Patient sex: F
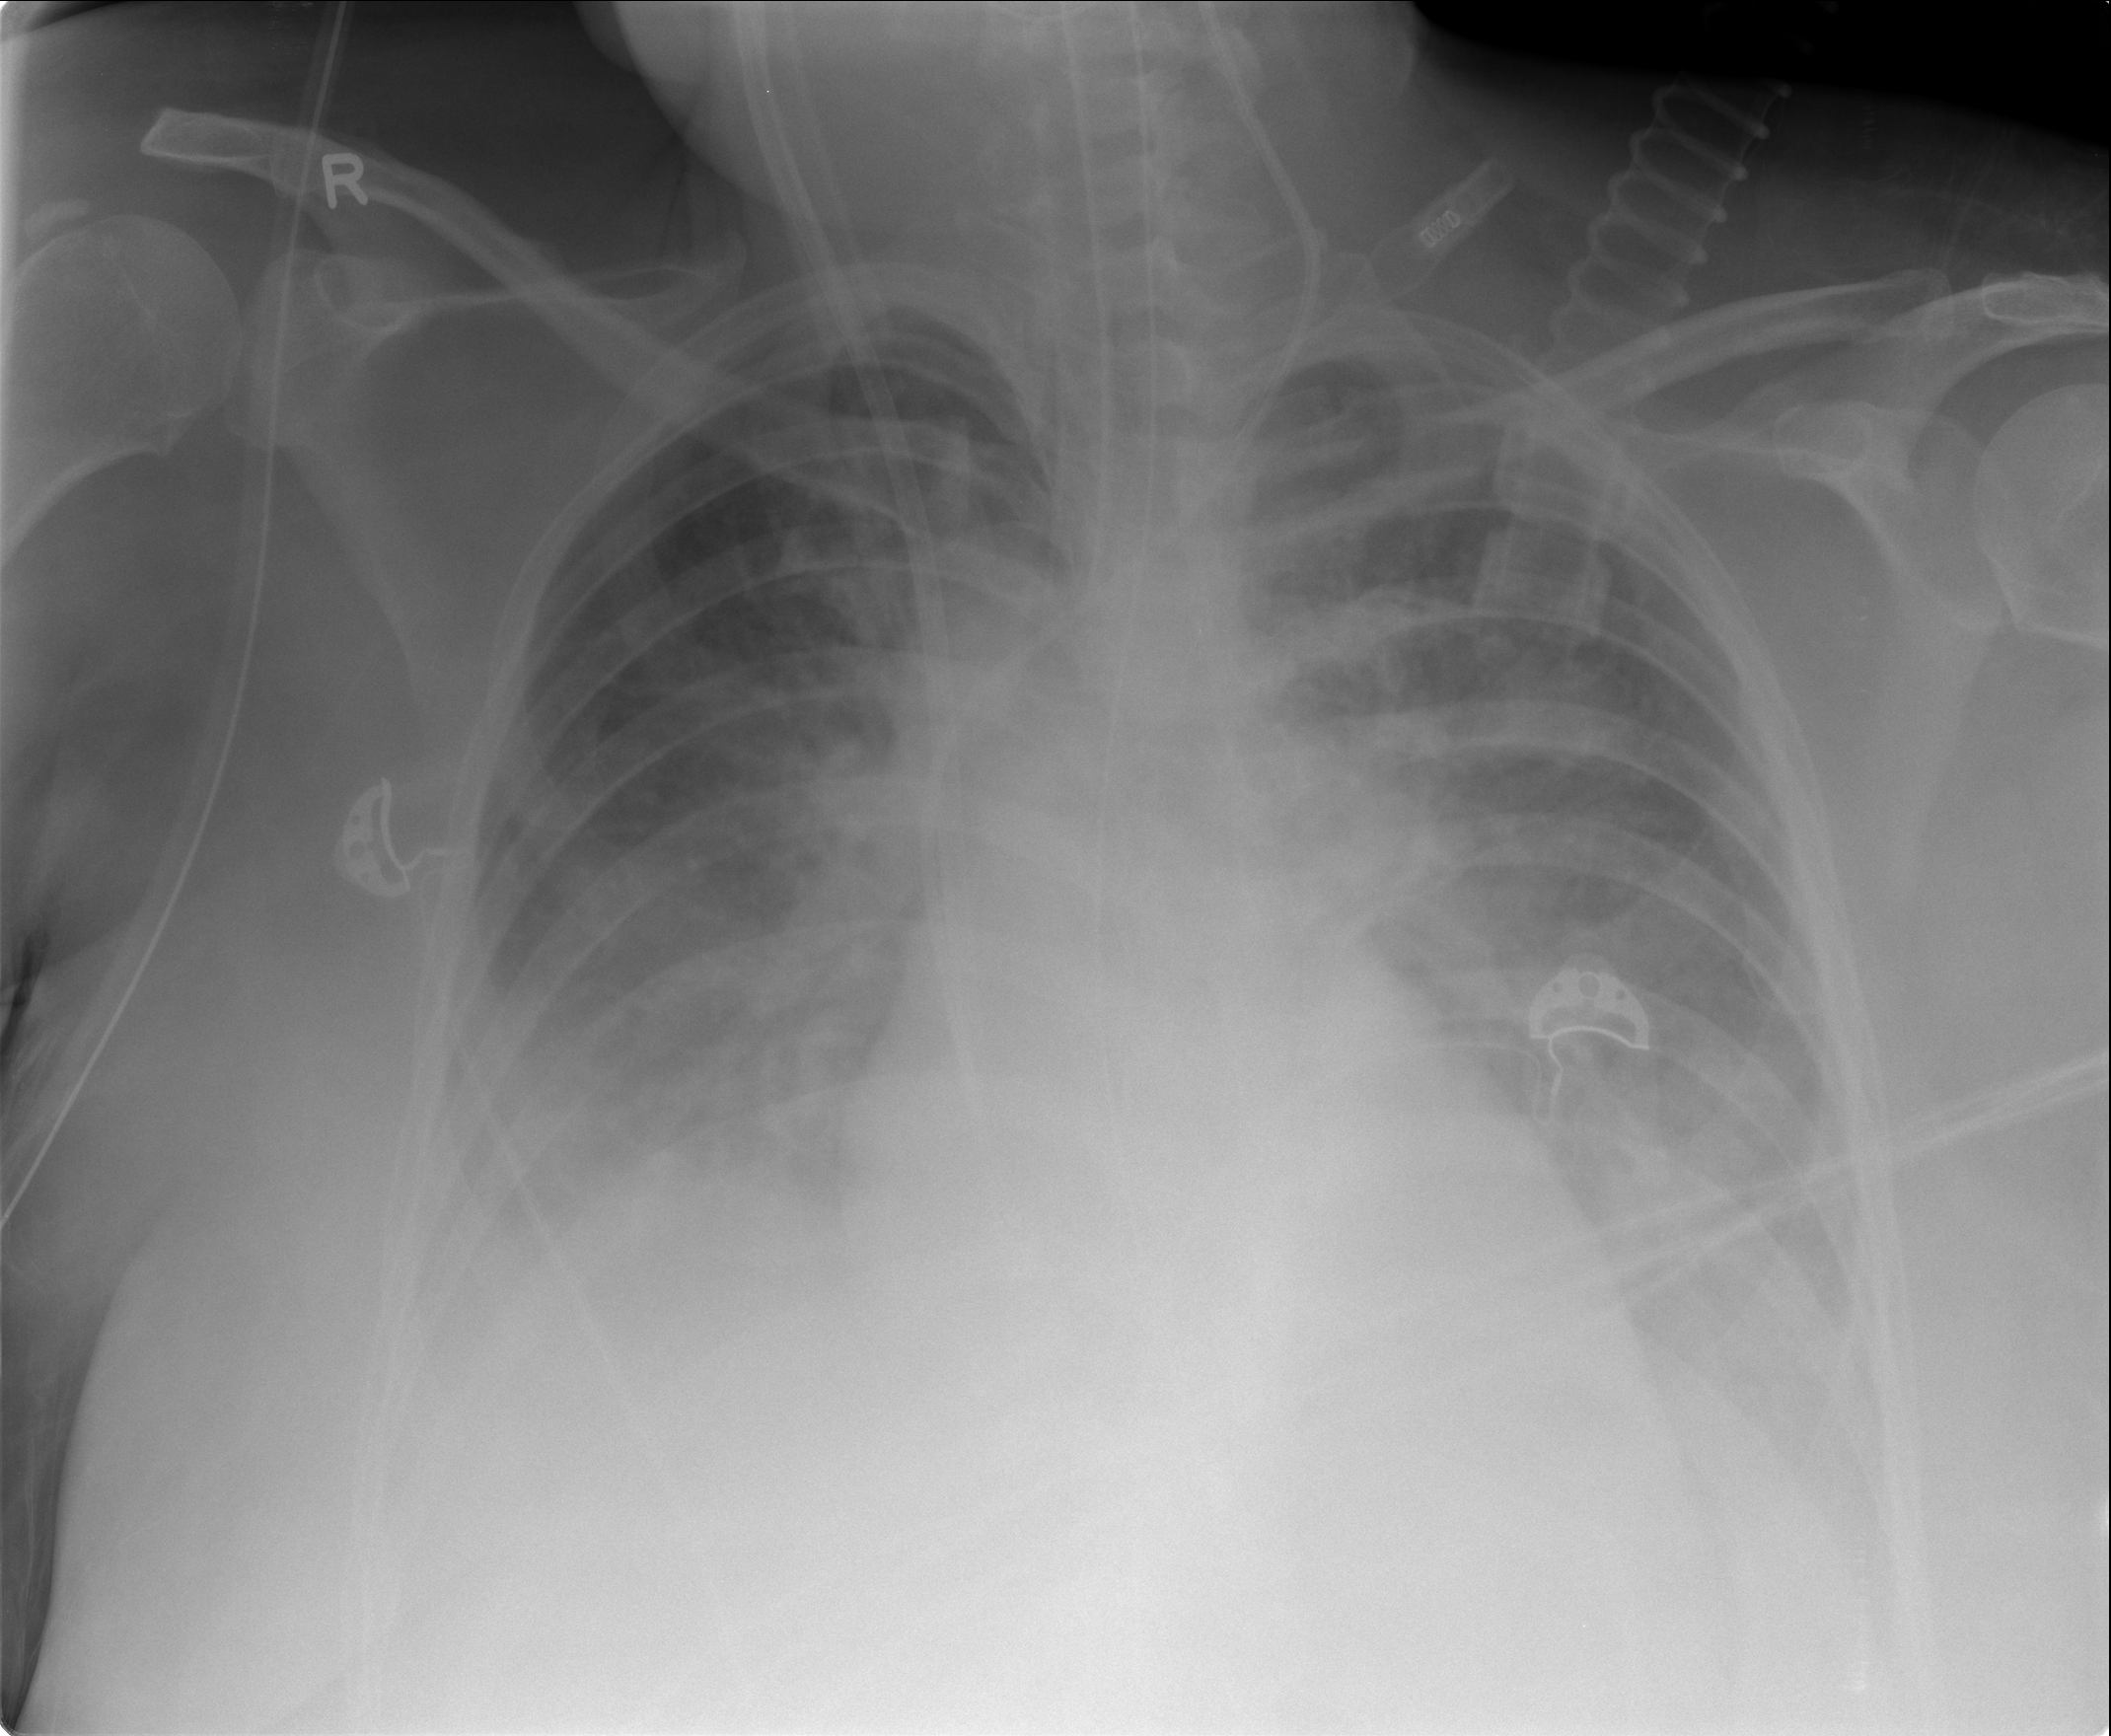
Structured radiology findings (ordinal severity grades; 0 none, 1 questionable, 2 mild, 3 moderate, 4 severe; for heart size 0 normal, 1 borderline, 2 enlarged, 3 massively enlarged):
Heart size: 2
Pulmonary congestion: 2
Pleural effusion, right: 3
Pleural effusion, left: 2
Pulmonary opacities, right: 3
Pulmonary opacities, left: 3
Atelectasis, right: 2
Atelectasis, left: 2